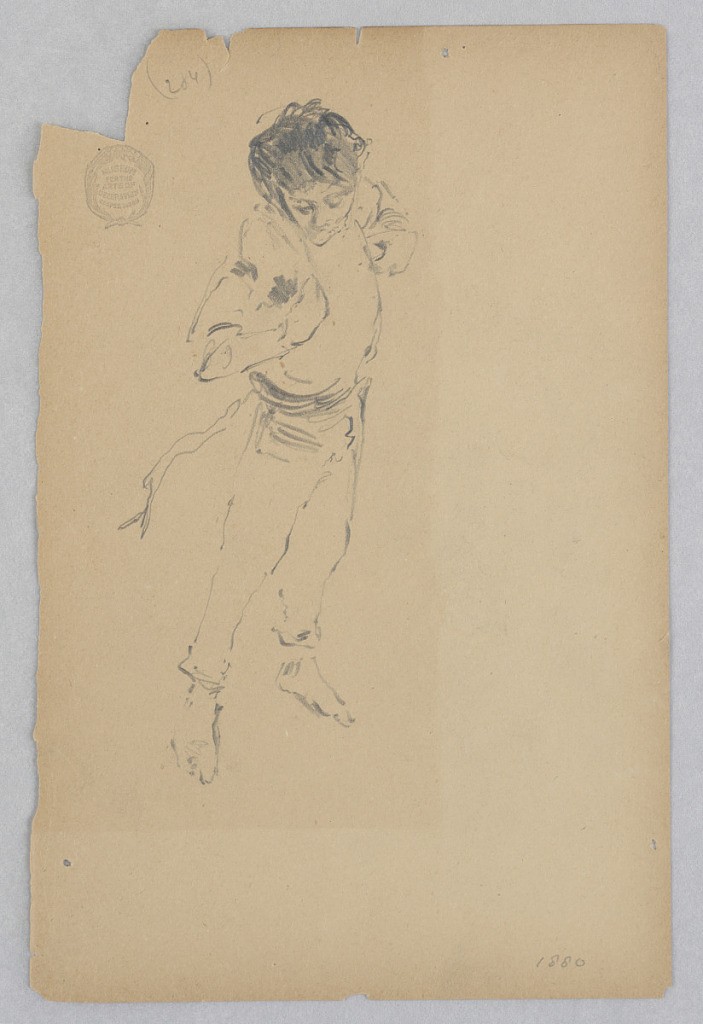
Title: Man
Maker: Robert Frederick Blum, American, 1857–1903
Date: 1880
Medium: Graphite on wove paper
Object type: Drawing
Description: Sketch of a male figure.